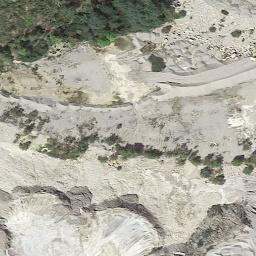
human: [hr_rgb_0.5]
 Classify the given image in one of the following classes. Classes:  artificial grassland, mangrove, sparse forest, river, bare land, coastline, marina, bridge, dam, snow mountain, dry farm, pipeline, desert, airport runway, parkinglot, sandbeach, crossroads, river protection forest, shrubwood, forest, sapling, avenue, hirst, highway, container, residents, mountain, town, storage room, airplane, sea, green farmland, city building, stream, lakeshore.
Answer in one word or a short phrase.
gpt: bare land